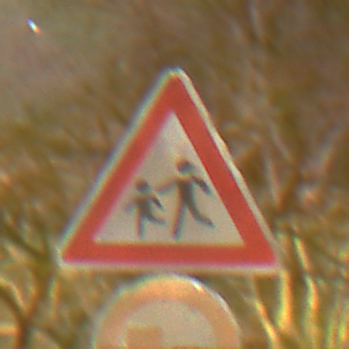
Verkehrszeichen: KinderRechts
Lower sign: UeberholverbotKraftfahrzeuge
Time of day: Night
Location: Outdoor (Suburban)
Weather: Clear
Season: NotSpecified
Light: Artificial